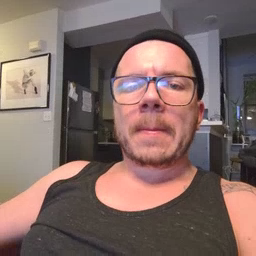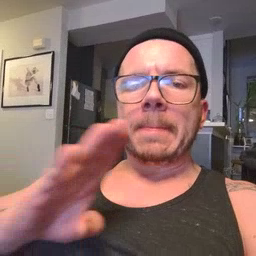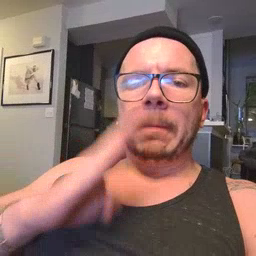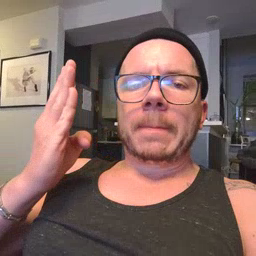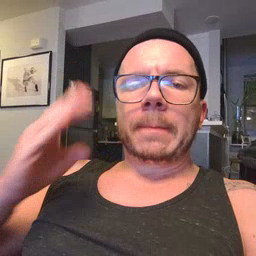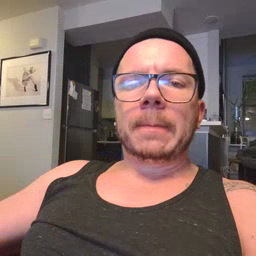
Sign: open